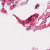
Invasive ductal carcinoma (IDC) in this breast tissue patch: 0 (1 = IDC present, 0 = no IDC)